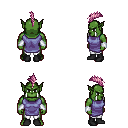
a pixel art fantasy rpg character, male body template, orc, green skin, chain tabard jacket, white pants, pink mohawk hairstyle, white cloth bracers, black shoes, four views (front, back, left, right), 2x2 character sprite sheet, small pixel art, hard edges, no anti-aliasing